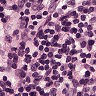
Metastatic tissue present: no